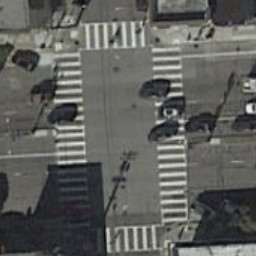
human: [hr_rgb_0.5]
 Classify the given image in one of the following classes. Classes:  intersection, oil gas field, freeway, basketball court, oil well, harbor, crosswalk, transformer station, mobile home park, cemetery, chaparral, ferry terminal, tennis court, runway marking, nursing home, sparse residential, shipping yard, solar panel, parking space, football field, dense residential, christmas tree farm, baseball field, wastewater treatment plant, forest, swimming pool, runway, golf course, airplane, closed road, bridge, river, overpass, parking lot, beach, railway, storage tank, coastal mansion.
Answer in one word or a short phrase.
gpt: crosswalk